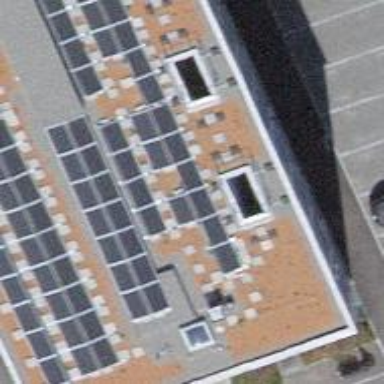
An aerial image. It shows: Solar power generator using photovoltaic panels.